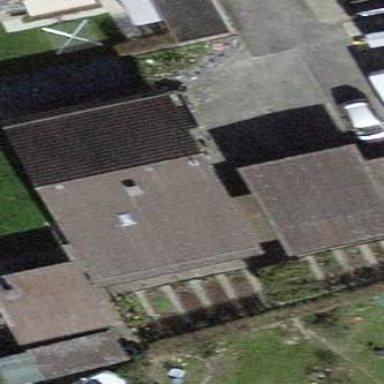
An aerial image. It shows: Garage building.